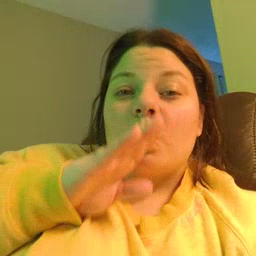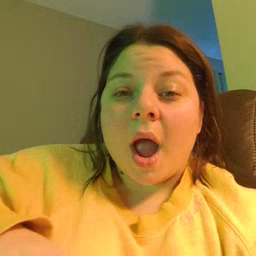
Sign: quiet